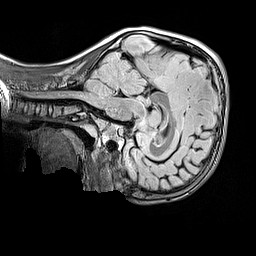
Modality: FLAIR
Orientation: sagittal
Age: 11
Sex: male
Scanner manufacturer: siemens
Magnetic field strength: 3 T
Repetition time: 5 s
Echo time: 0.388 s